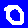
Digit: 0